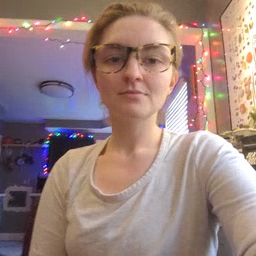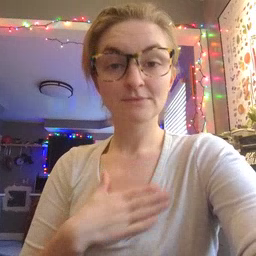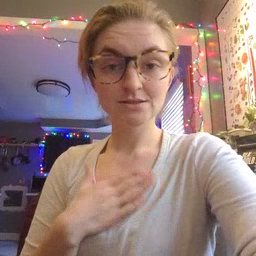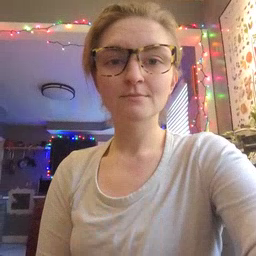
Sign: please